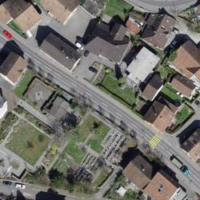
EUNIS habitat code: 54
Species observed at this site:
Plantago major